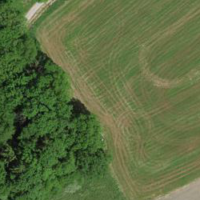
EUNIS habitat code: 52
Species observed at this site:
Tettigonia viridissima
Gomphocerippus rufus